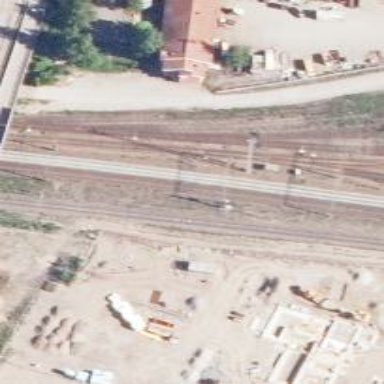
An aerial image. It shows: Rail yard with electrified contact lines for the trains.